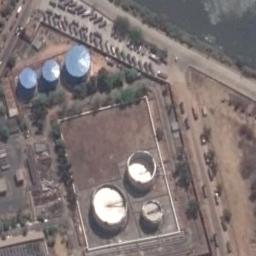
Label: storage_tank